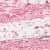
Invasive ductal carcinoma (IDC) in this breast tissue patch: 0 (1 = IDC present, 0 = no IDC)